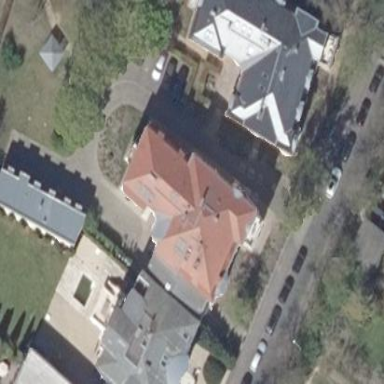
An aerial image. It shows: House with mansard roof.